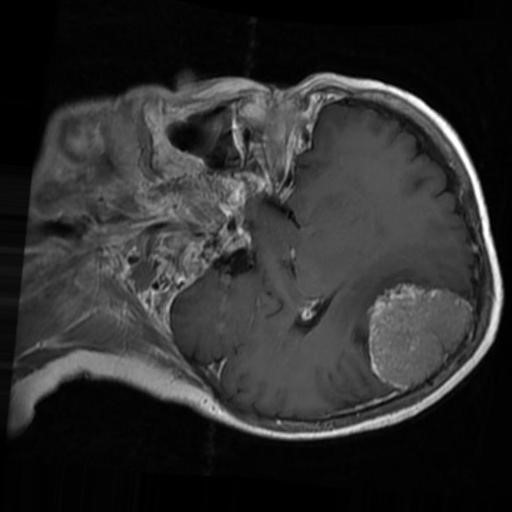
Label: brain_menin